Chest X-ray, PA view. Patient: 58 years old, sex M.
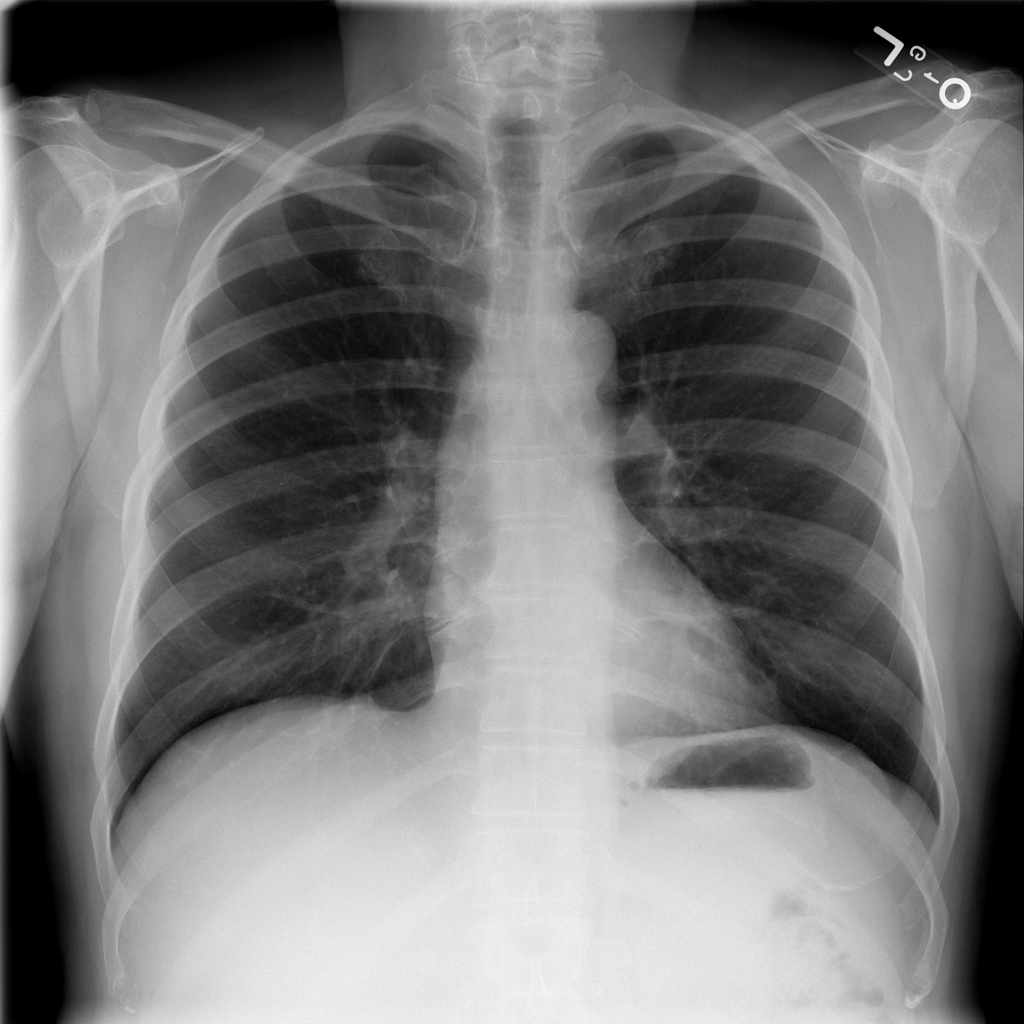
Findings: No Finding